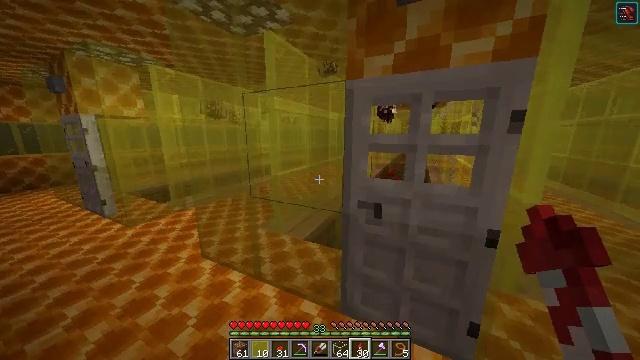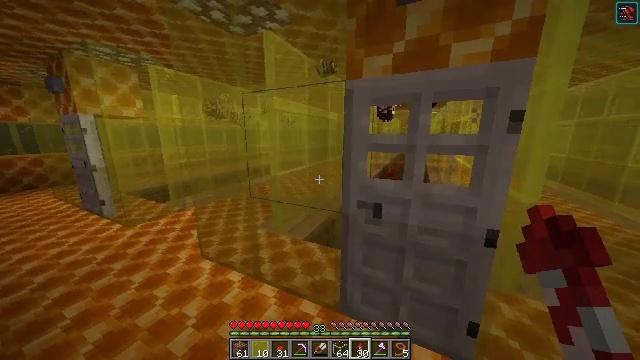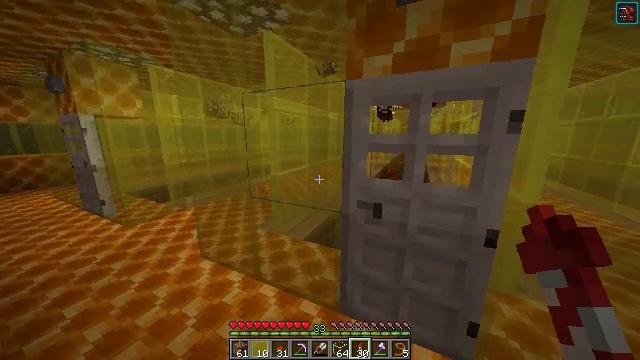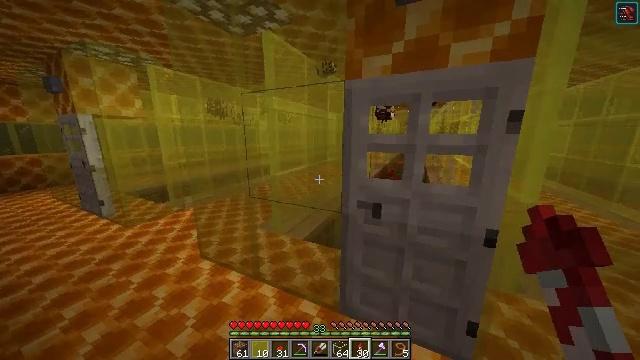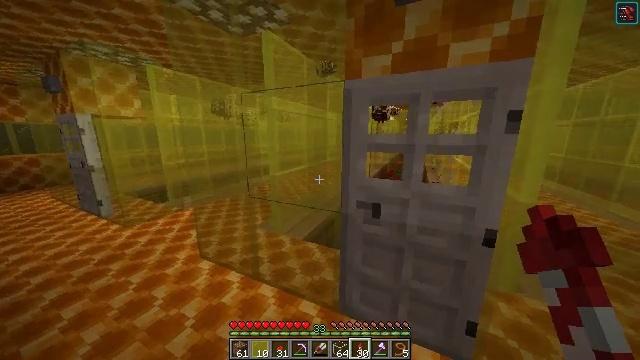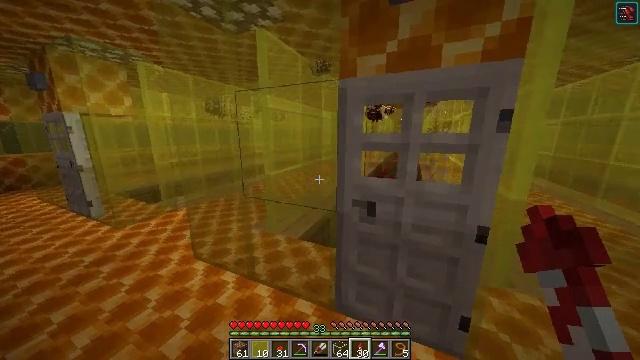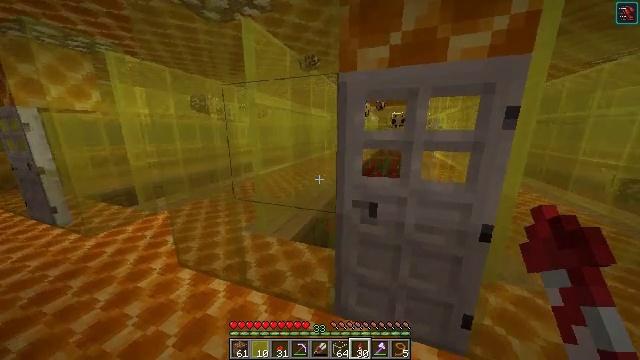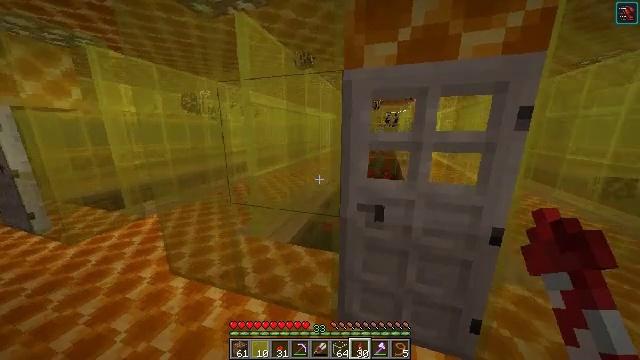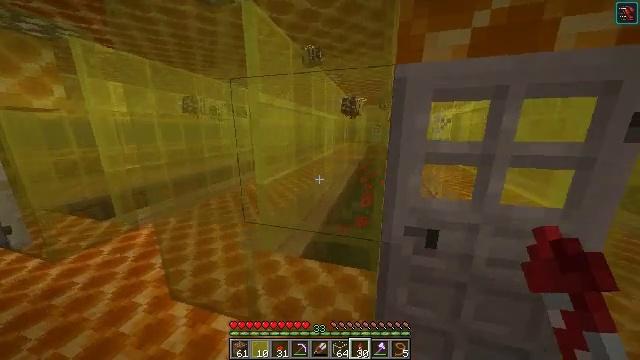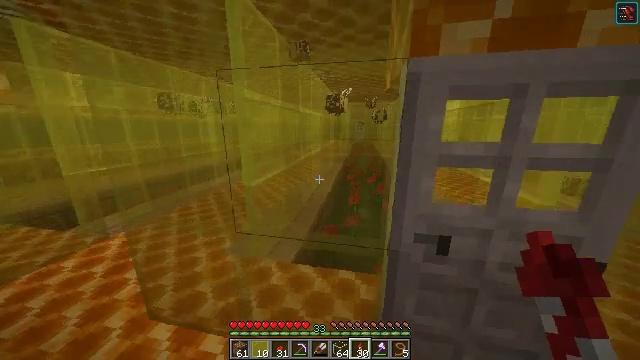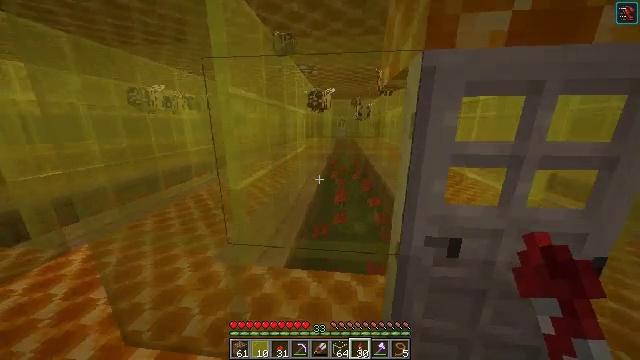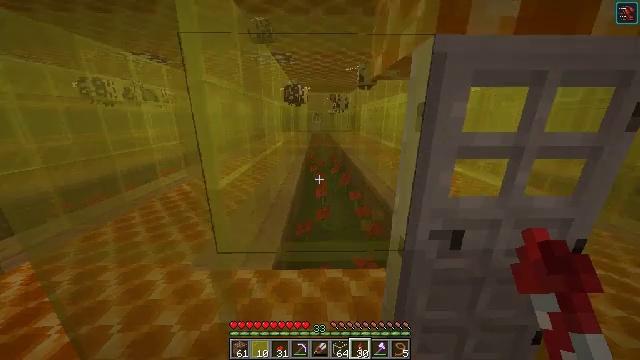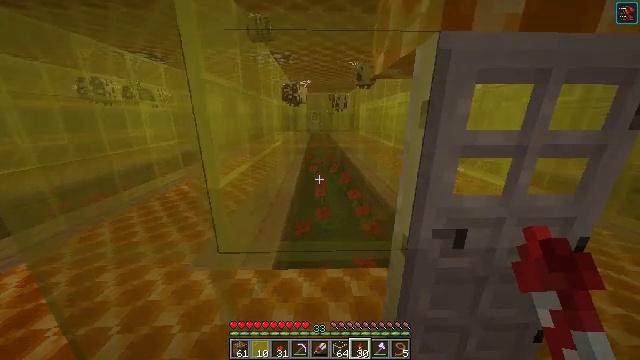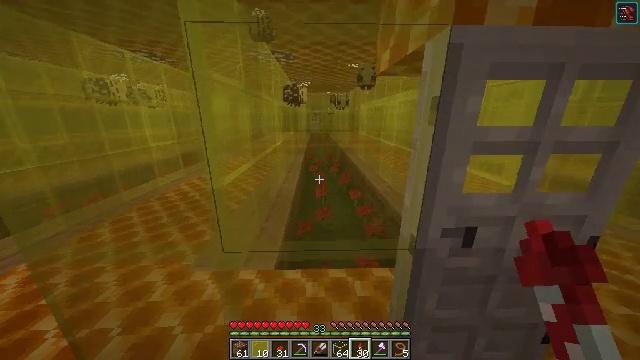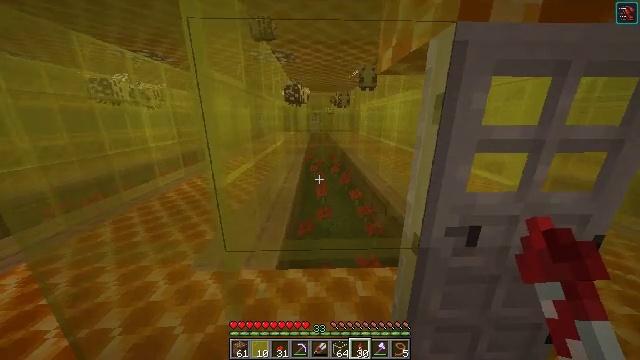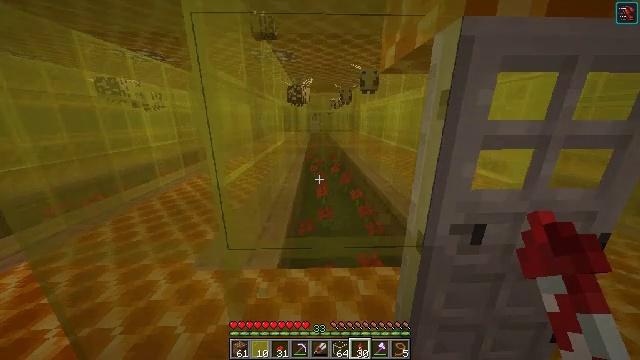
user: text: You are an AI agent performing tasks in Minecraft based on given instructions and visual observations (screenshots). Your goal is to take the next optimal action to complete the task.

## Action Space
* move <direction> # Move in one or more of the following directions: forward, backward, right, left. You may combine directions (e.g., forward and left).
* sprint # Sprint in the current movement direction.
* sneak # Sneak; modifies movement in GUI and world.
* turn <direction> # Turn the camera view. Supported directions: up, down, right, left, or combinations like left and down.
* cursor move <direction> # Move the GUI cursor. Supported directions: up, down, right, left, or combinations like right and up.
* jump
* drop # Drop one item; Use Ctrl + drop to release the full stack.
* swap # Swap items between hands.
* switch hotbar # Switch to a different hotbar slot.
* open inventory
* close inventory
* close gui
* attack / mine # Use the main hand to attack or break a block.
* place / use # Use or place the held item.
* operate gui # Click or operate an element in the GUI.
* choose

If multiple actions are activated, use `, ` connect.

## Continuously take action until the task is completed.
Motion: motion action
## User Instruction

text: Make a honeycomb block with honeycombs on the crafting table.
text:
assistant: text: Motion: no_op
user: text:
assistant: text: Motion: no_op
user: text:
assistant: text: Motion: no_op
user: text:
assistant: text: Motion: no_op
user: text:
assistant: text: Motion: turn right
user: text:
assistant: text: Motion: move forward and move left, turn right
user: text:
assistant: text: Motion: move forward and move left, turn right
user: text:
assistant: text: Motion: move forward and move left, turn right
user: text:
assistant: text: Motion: move forward and move left, turn right
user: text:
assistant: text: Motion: turn right
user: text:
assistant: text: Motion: turn right and down
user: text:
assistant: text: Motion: no_op
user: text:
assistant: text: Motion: no_op
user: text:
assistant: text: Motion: no_op
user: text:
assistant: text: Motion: no_op
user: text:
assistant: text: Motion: no_op
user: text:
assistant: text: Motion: no_op
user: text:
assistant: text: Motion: no_op
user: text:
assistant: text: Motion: no_op
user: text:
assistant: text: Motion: no_op
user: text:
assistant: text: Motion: no_op
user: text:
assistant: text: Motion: no_op
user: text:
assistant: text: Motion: no_op
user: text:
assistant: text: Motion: no_op
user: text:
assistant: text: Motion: no_op
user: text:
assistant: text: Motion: no_op
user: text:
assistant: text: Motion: no_op
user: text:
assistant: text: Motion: no_op
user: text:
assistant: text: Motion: no_op
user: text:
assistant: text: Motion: no_op